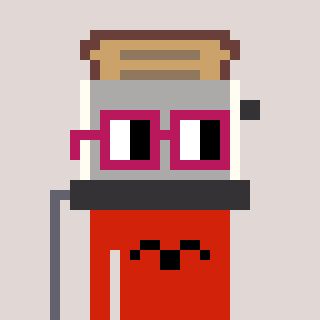
a pixel art character with square dark red glasses, a toaster-shaped head and a red-colored body on a warm background